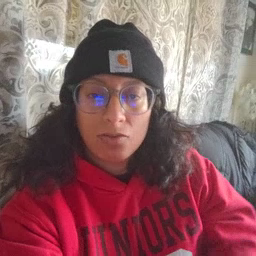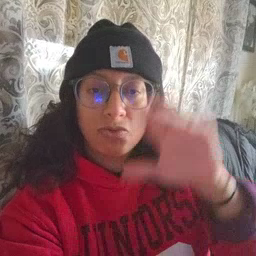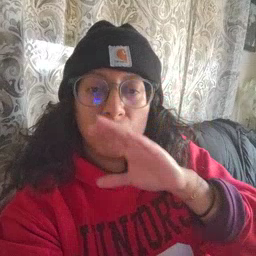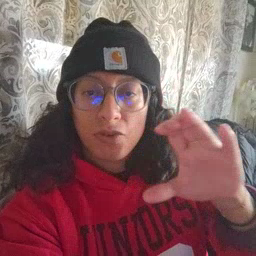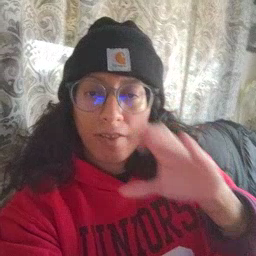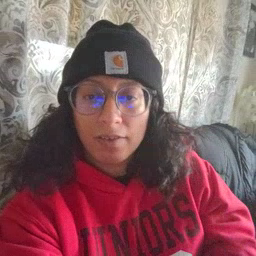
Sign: chocolate